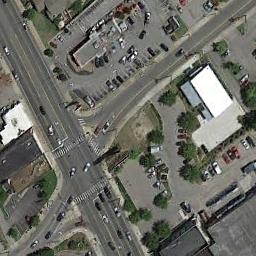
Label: intersection